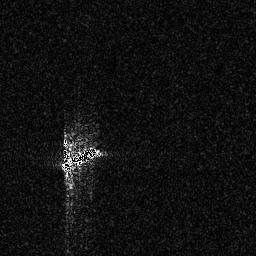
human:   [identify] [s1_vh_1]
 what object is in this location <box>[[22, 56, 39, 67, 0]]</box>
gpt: <ref>1 medium ship at the center</ref>